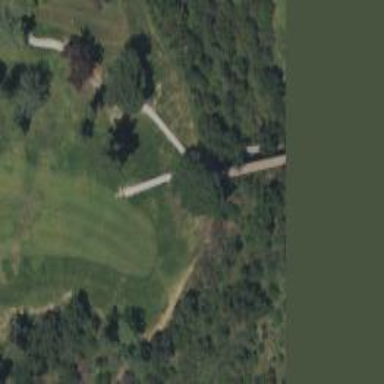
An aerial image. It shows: Service road on bridge designed for golf cartpath.